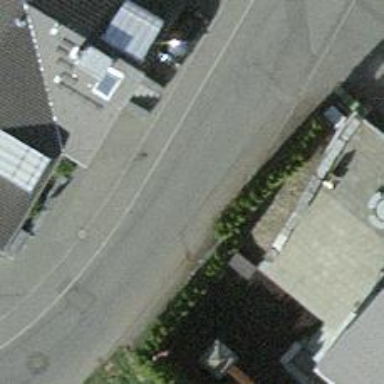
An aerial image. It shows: Residential road with sidewalk on the left side.